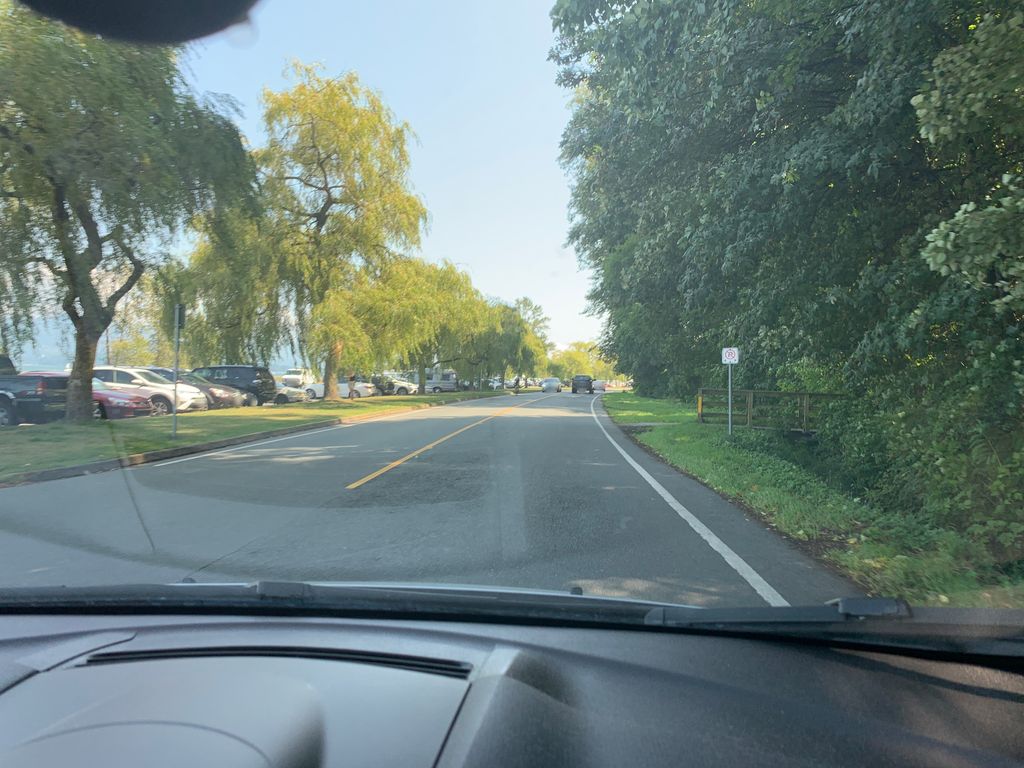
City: vancouver